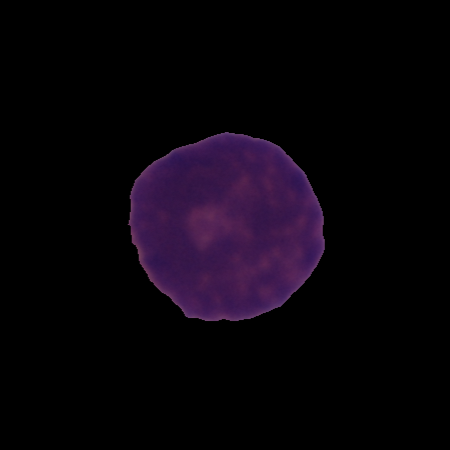
Label: cancer